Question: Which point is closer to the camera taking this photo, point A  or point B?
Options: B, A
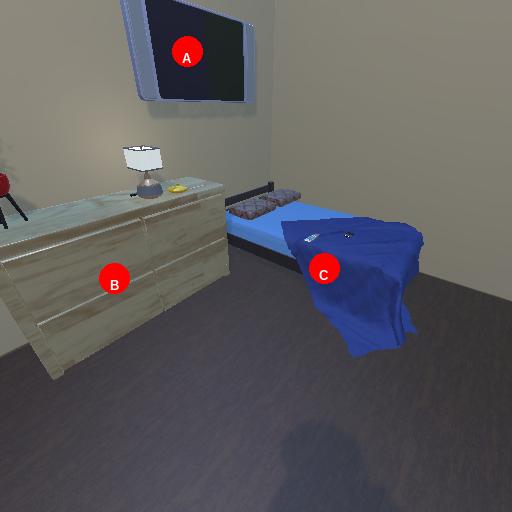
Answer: B